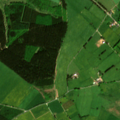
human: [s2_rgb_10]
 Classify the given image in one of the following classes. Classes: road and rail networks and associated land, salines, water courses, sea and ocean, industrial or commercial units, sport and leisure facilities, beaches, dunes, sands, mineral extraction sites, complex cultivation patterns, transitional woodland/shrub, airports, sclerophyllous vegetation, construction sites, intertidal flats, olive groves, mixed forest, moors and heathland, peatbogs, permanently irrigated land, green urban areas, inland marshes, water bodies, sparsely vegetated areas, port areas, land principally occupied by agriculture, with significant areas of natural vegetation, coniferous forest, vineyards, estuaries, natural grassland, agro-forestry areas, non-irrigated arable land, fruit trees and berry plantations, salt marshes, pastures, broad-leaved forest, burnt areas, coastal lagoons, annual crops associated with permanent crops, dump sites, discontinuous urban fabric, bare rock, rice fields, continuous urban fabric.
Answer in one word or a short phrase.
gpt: discontinuous urban fabric, pastures, land principally occupied by agriculture, with significant areas of natural vegetation, coniferous forest